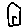
Label: house